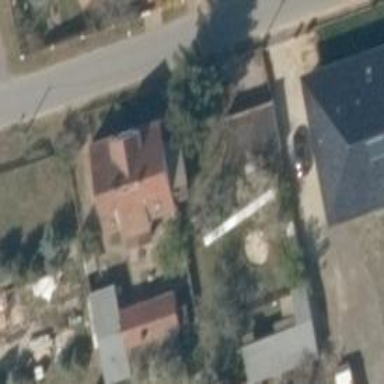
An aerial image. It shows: Simple and straightforward house.